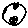
Label: moon